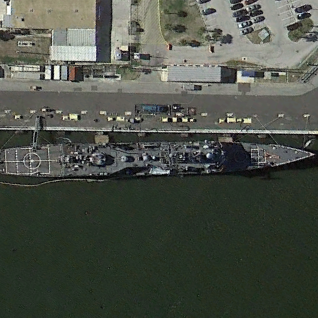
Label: cruiser